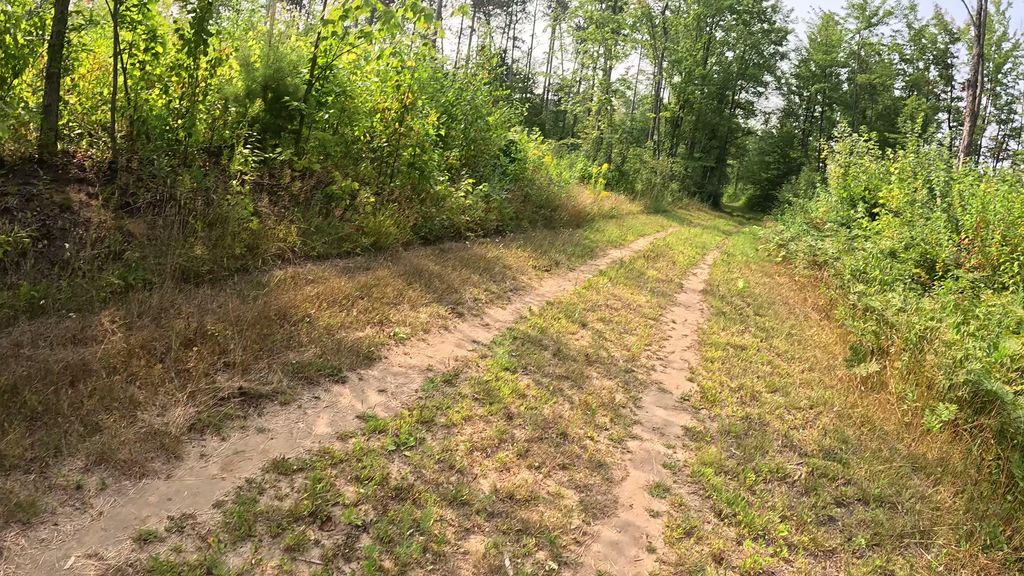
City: ottawa-gatineau